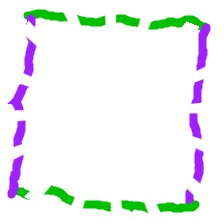
Shape: square